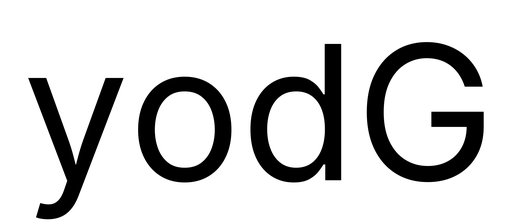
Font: Inter_Regular